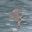
Label: 9